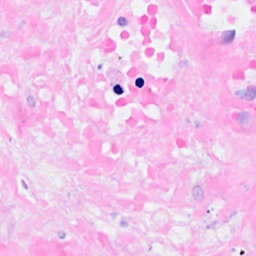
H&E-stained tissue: Breast